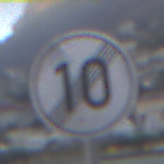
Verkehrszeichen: EndeGeschwindigkeit10
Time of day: SunriseSunset
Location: Outdoor (Beach)
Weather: Overcast
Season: NotSpecified
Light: Natural